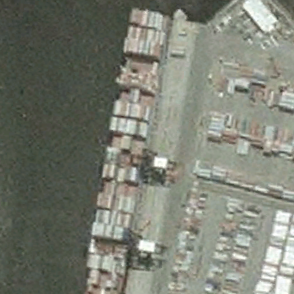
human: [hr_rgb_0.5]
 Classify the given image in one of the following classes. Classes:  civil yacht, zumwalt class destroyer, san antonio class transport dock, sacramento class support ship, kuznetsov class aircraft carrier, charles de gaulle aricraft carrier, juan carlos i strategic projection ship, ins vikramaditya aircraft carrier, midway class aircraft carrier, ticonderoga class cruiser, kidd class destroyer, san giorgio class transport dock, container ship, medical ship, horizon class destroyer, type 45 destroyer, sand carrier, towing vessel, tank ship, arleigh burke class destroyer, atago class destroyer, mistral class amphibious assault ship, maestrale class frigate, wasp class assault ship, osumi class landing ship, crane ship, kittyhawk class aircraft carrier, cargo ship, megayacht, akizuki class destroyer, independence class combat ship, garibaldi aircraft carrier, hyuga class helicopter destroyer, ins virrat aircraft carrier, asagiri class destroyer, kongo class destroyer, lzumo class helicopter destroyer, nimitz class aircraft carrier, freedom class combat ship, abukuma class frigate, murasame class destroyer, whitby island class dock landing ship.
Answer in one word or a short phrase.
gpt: Container ship